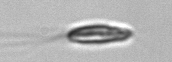
Label: Chrysochromulina